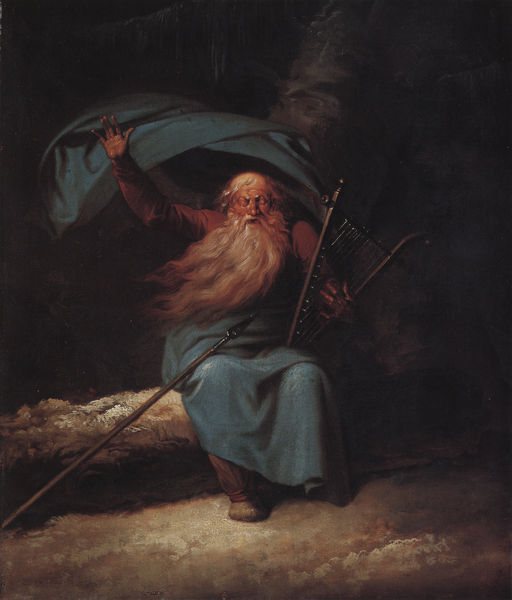
Titel: Ossian singt seinen Schwanengesang
Künstler: Nicolai Abildgaard
Standort: Kobenhavn
Institution: Statens Museum for Kunst
Schlagwörter: baum, berg, blau, dunkel, felsen, fuß, gemälde, gott, hand, mann, meer, schatten, umhang, weiß, wolken, sitzen, bewegung, braun, geste, grau, haar, hell, licht, schwarz, türkis, ölbild, rot, schnee, tuch, weg, wolke, malerei, alt, bart, arm, augen, böse, vollbart, hände, instrument, öl, baumstamm, erde, stamm, wind, boden, auge, gewand, haare, mantel, musik, musiker, höhle, wald, fell, gischt, wellen, düster, schuhe, stab, fels, rand, unwetter, wehen, lanze, spielen, glatze, sitzt, goya, bett, knie, hoch, alter, antike, blind, philosoph, weimar, greifen, saite, gestus, sänger, dunkle, zeus, heben, märchen, erhoben, speer, laute, saiten, saiteninstrument, harfe, lyra, david, leier, mystik, prophet, unheimlich, stecken, abwehren, erhobene hand, lager, glaze, gruss, schreck, eremit, empörung, warnung, mahnung, wehend, seher, dunkeö, rote augen, gehoben, freimaurer, rübezahl, verweht, erzähler, homer, brt, wahrsager, abildgaard, abilgard, ausruf, dänger, erbindet, goethemuseum, rhapsode, ölö, ptitsche, baumsstamm, mbildnis